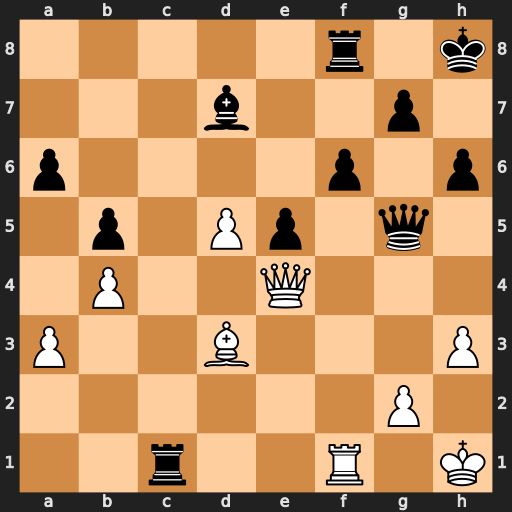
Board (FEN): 5r1k/3b2p1/p4p1p/1p1Pp1q1/1P2Q3/P2B3P/6P1/2r2R1K
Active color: w
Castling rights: -
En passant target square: -
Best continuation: Qh7#